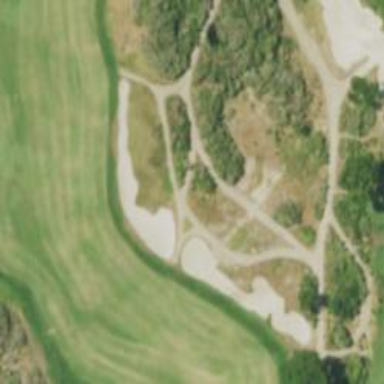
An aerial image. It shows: Service road designated as golf cart path.